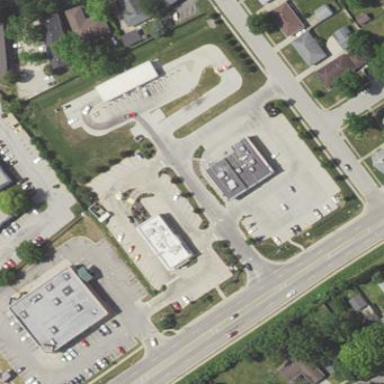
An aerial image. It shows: Retail area.